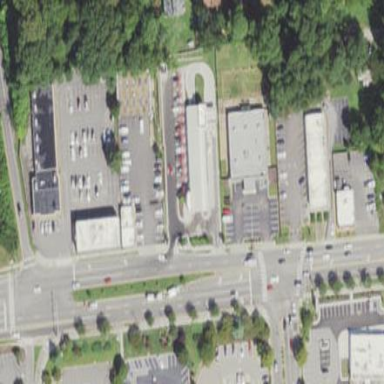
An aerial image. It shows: Commercial area.